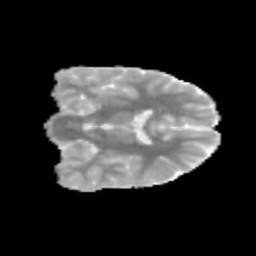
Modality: MD
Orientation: coronal
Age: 11
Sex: male
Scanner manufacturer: siemens
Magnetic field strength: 3 T
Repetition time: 3.8 s
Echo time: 0.07 s